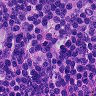
Metastatic tissue present: no